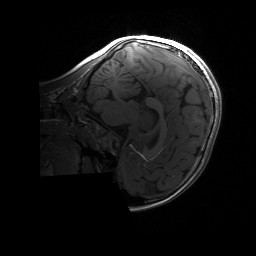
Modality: T1w
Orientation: sagittal
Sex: female
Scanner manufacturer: siemens
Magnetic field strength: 3 T
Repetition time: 1.9 s
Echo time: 0.00243 s